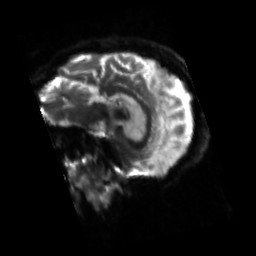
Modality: sbref
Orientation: sagittal
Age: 67
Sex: female
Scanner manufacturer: siemens
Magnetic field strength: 3 T
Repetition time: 4.71 s
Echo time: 0.0906 s